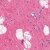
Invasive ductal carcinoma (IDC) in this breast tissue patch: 0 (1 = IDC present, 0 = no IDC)